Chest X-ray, AP view. Patient: 51 years old, sex M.
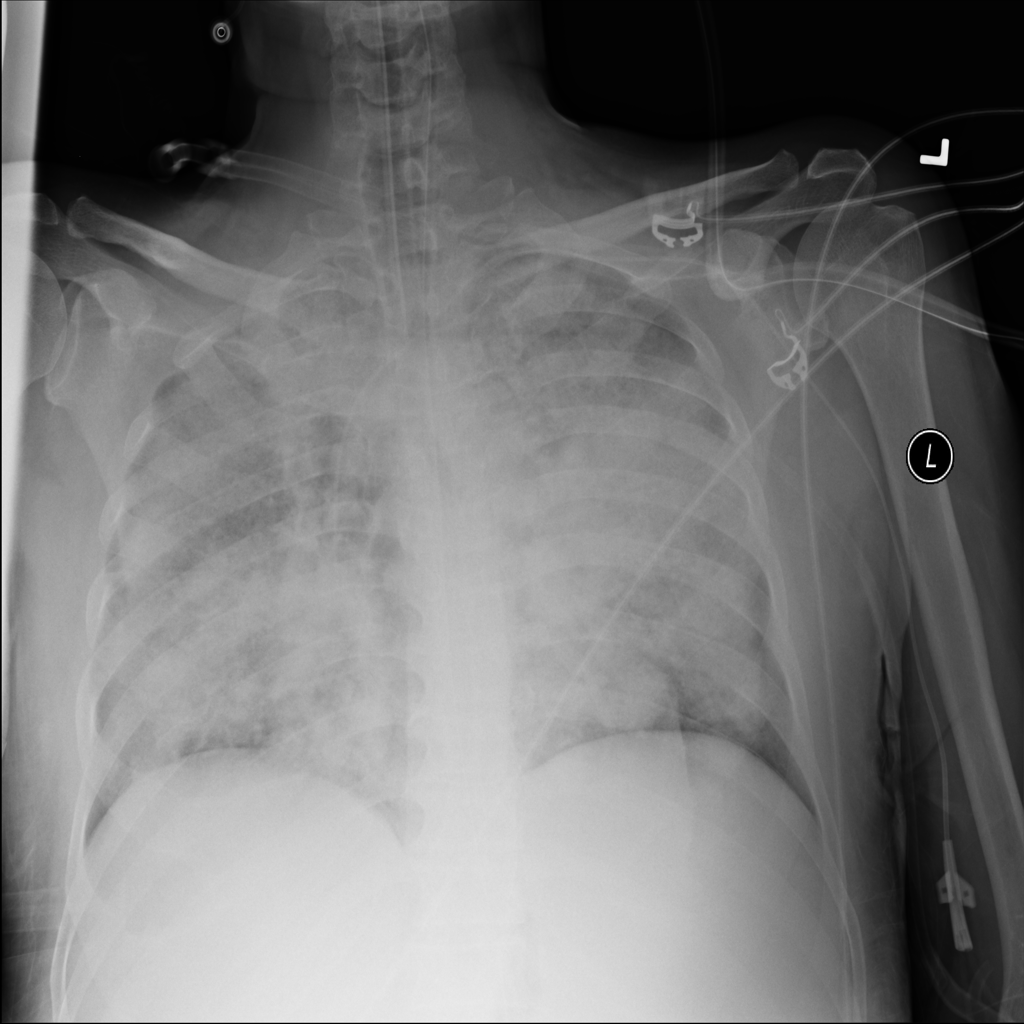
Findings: Infiltration